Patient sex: M
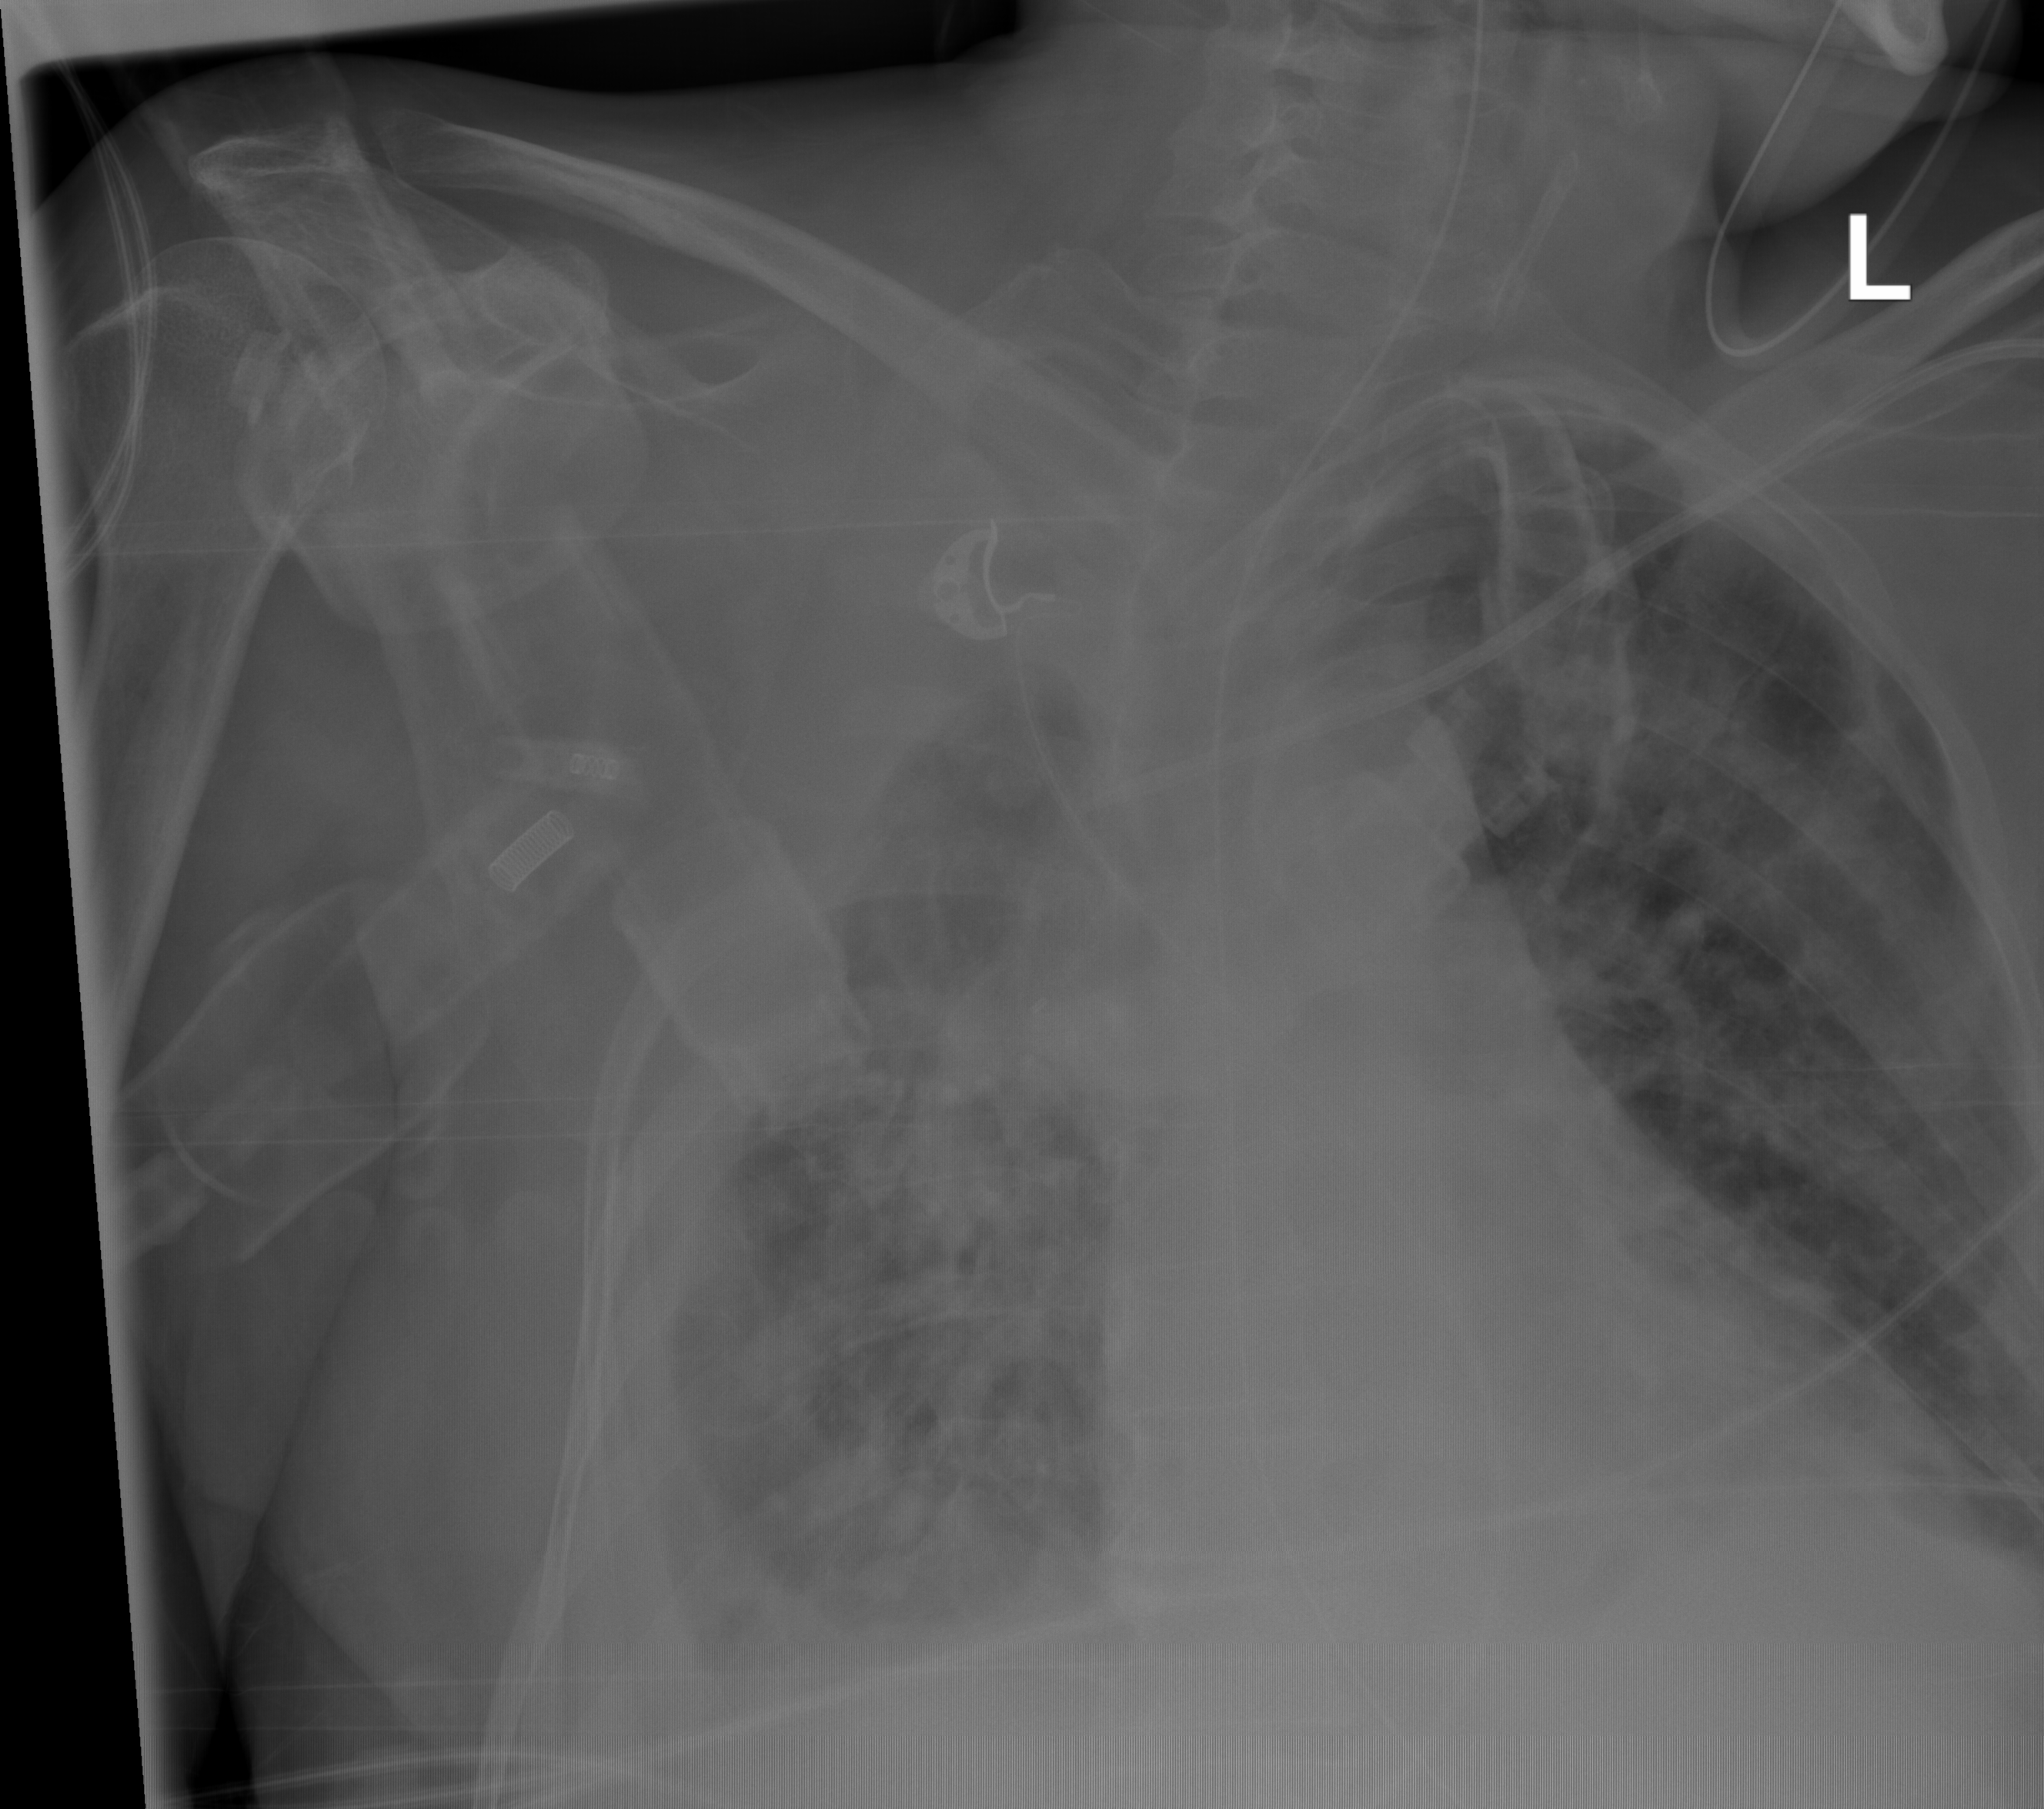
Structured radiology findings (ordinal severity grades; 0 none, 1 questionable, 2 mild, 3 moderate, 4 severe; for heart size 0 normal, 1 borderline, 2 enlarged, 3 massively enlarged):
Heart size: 0
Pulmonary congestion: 2
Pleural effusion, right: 2
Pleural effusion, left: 0
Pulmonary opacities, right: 2
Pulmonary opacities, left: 2
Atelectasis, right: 3
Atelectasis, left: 2